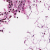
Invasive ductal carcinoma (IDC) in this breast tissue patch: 0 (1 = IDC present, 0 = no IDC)